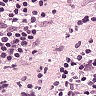
Metastatic tissue present: yes